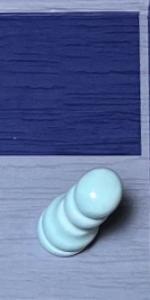
Label: Pawn_White